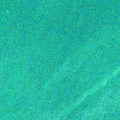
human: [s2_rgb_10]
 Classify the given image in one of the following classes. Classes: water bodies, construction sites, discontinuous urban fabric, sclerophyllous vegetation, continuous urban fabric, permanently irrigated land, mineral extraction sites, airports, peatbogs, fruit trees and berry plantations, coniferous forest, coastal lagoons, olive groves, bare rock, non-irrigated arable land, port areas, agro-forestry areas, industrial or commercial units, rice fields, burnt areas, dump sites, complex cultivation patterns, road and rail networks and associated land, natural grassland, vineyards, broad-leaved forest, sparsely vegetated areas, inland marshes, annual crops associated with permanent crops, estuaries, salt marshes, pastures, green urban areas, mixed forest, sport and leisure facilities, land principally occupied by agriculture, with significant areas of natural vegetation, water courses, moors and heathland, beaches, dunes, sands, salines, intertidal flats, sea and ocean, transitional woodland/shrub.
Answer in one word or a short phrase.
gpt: sea and ocean